Question: I created a table in Redshift:
'''
CREATE TABLE test_table1 (
id bigint NOT NULL,
longitude decimal(6,4)
);
'''
and inserted:
'''
INSERT INTO test_table1 VALUES (1, 65.3695);
'''
yet querying the database shows '(1, 65.37)'

Why isn't the result: '1, 65.3695'?
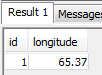
Answer: This is a display parameter in SQL Workbench.
Tools > Options... > Data Formatting > Decimal digits